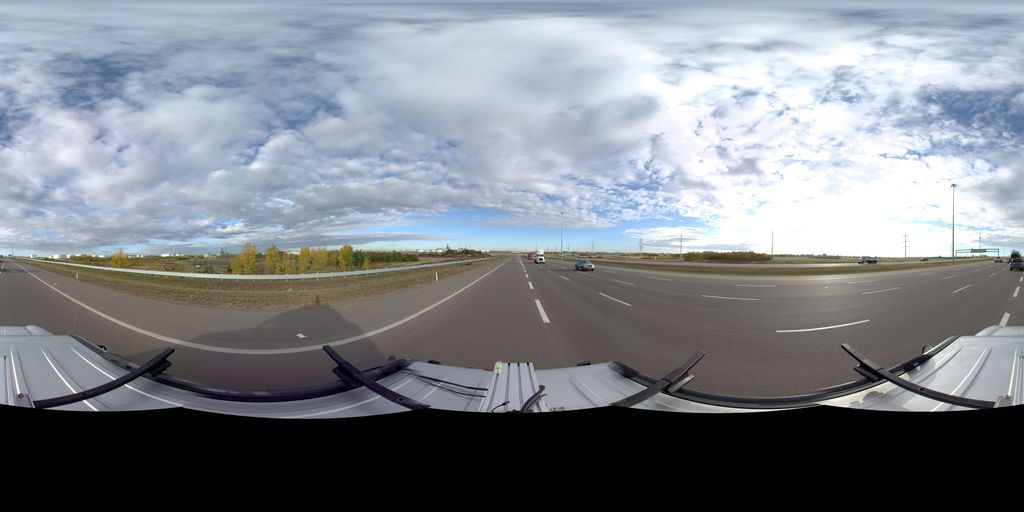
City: edmonton